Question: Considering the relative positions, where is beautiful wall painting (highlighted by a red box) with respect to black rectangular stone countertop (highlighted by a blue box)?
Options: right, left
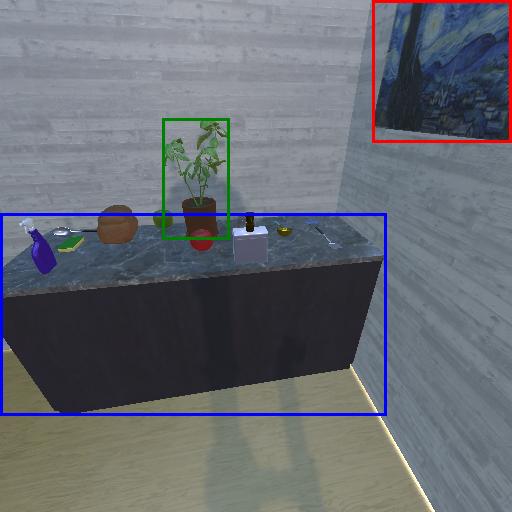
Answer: right